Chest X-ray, PA view. Patient: 45 years old, sex M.
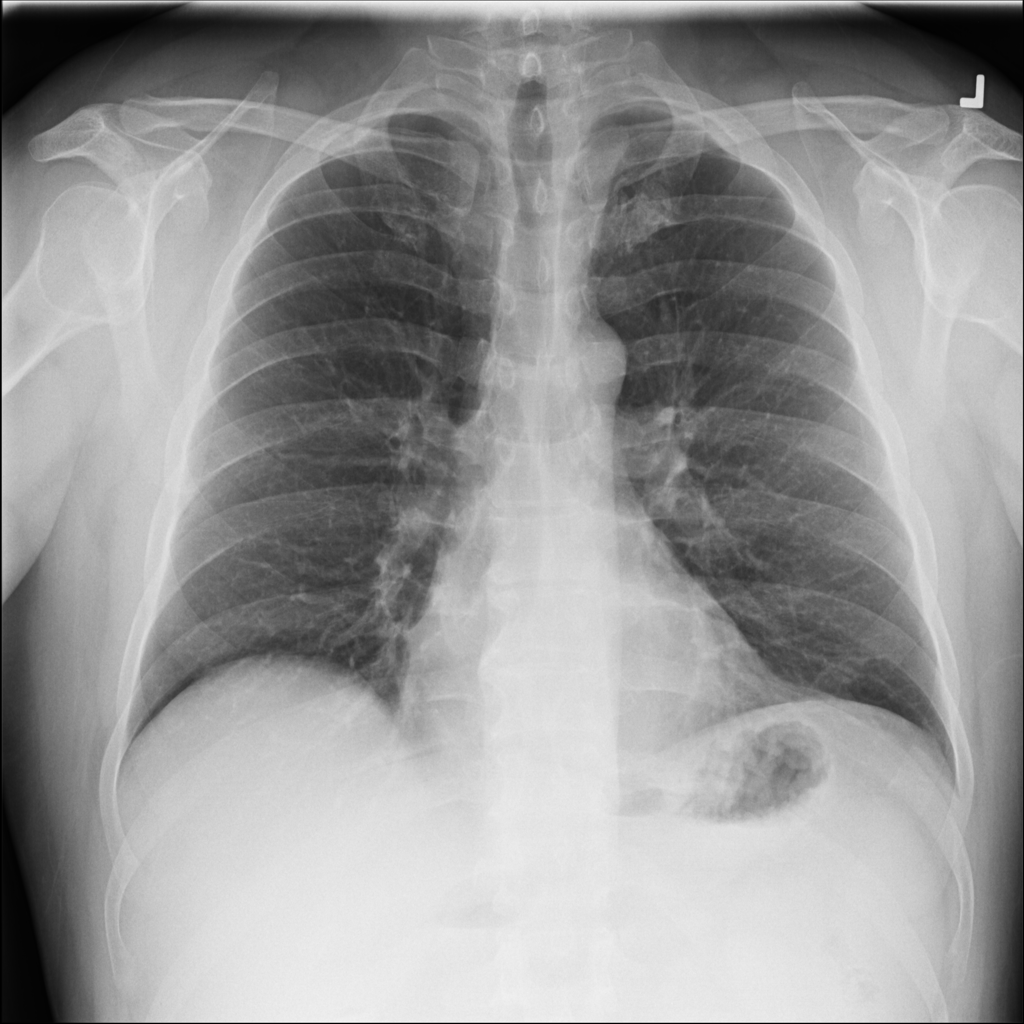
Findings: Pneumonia